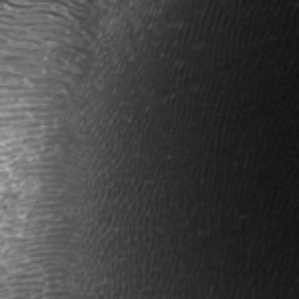
Label: frost